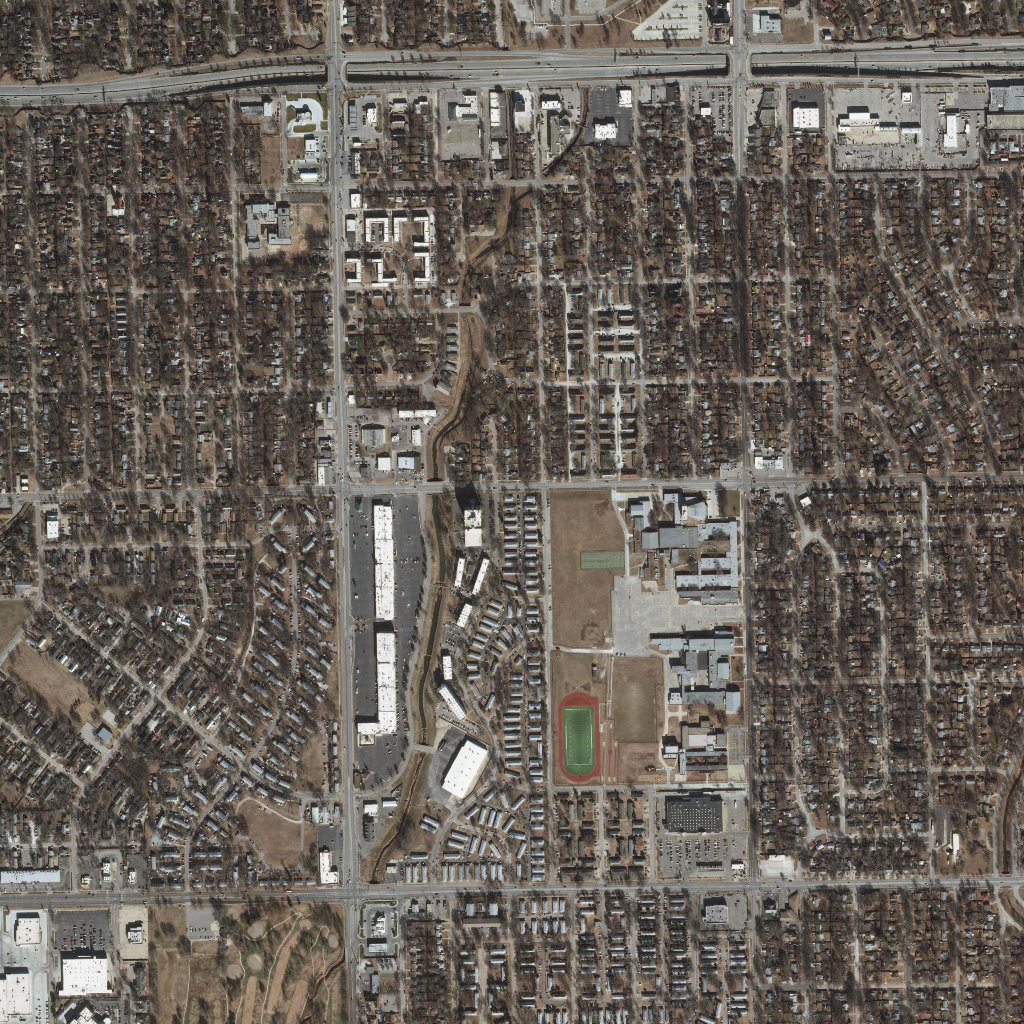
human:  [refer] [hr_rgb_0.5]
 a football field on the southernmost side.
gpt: <box>[[55, 69, 58, 74, 0]]</box>